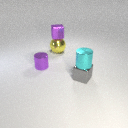
small purple metal cube above large yellow metal sphere